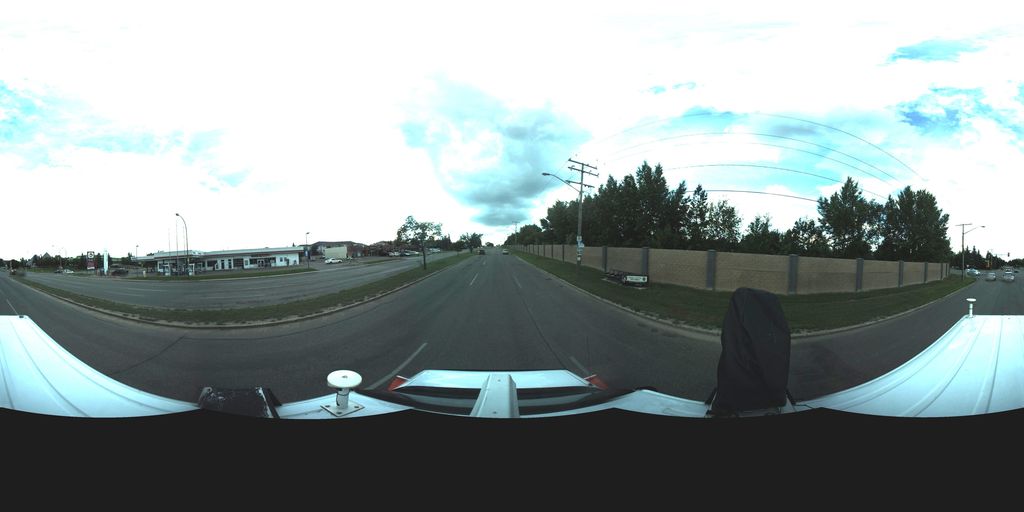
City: saskatoon